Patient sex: M
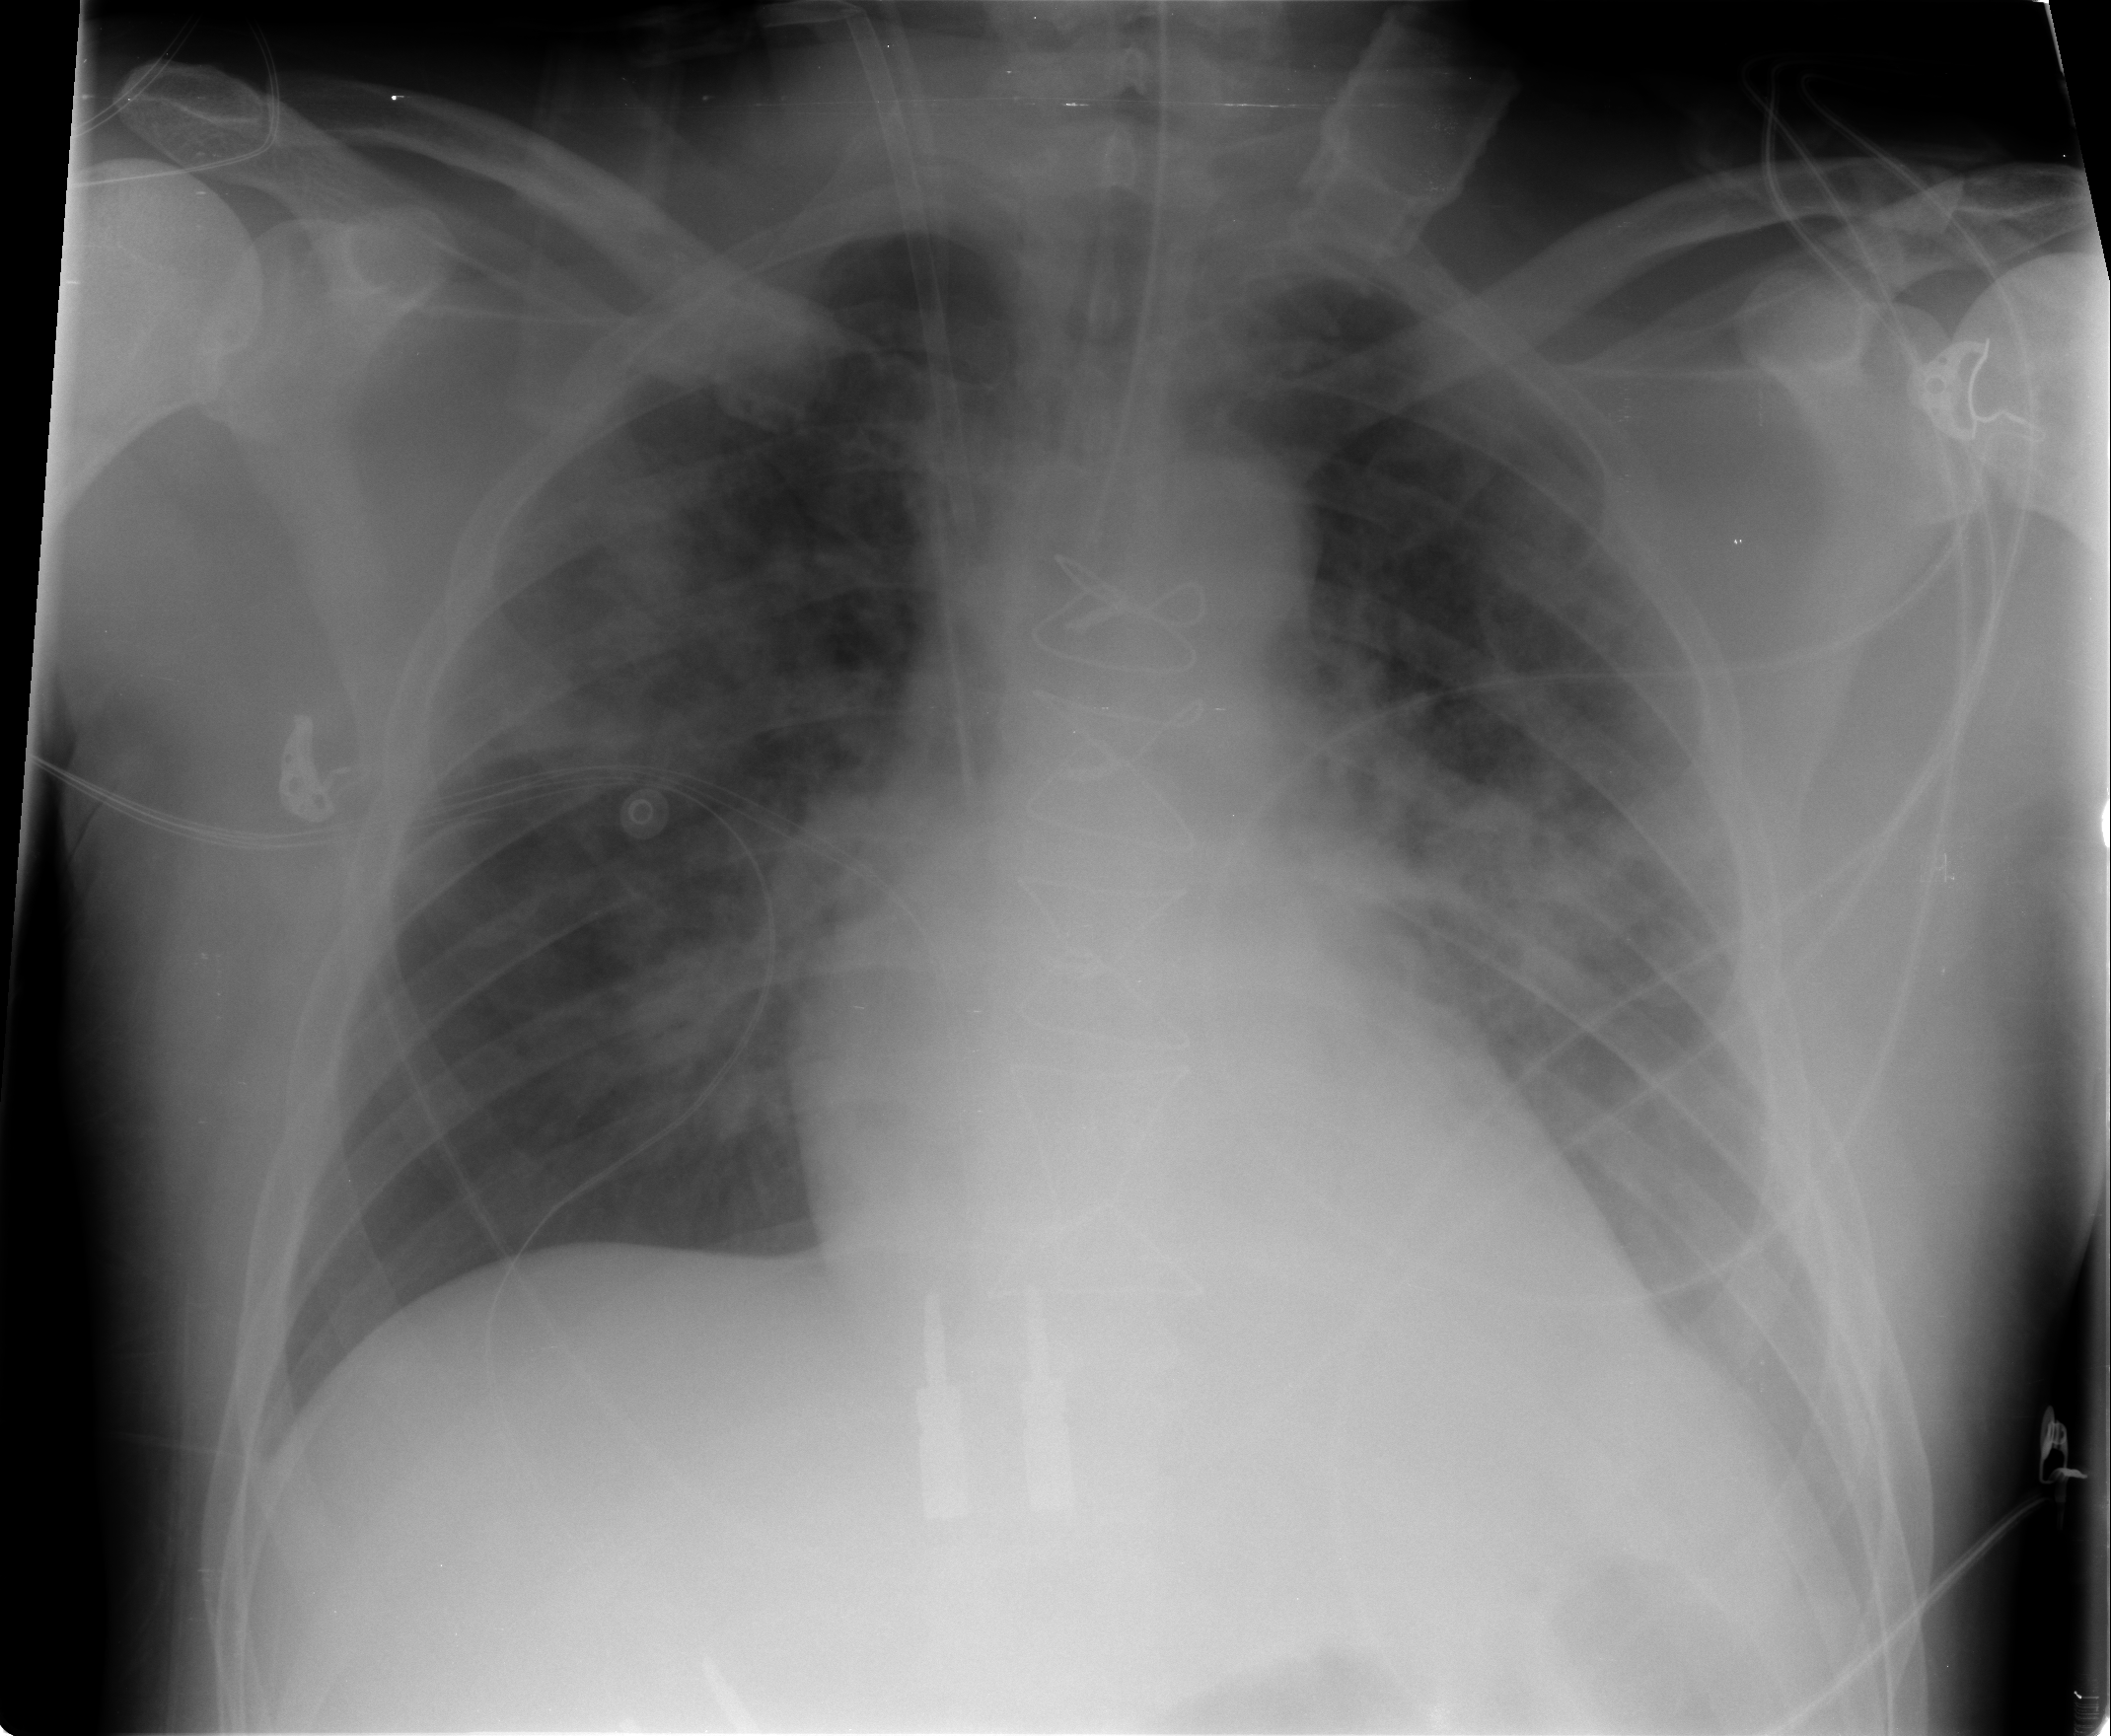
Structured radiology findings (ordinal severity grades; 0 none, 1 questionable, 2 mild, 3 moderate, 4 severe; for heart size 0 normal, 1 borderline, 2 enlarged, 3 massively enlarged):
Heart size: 1
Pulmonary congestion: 0
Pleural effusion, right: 0
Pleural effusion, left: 1
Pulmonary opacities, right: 2
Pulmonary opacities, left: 2
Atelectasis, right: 2
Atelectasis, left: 3